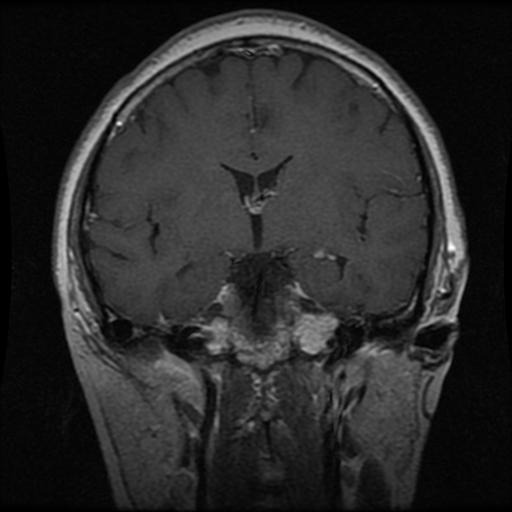
Label: pituitary